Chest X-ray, AP view. Patient: 45 years old, sex M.
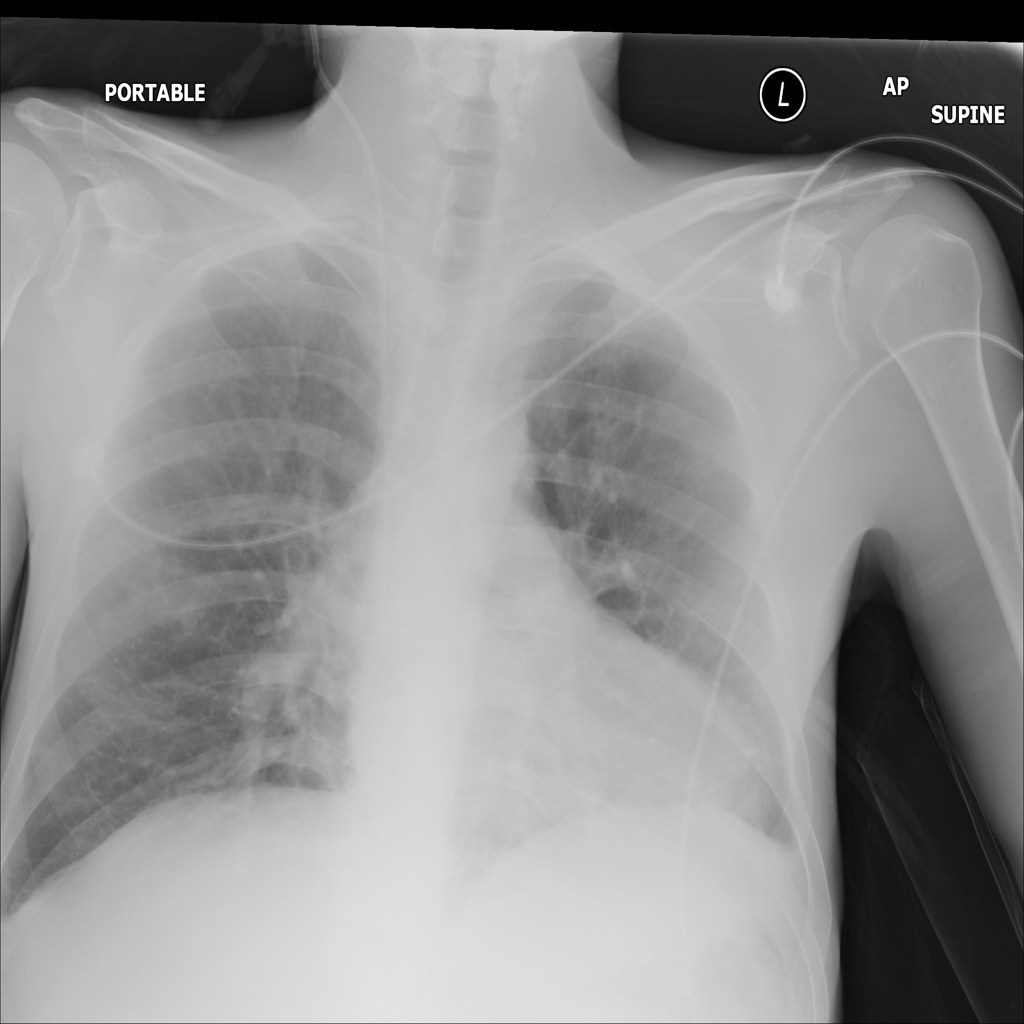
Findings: No Finding